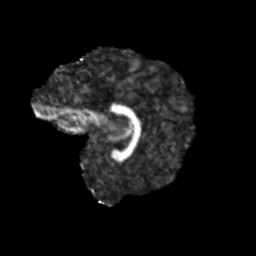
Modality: FA
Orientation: sagittal
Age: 13
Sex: male
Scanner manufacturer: siemens
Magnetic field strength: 3 T
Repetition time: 3.8 s
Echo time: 0.07 s